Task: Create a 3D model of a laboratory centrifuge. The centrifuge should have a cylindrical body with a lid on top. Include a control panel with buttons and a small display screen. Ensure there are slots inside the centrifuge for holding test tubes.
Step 593:
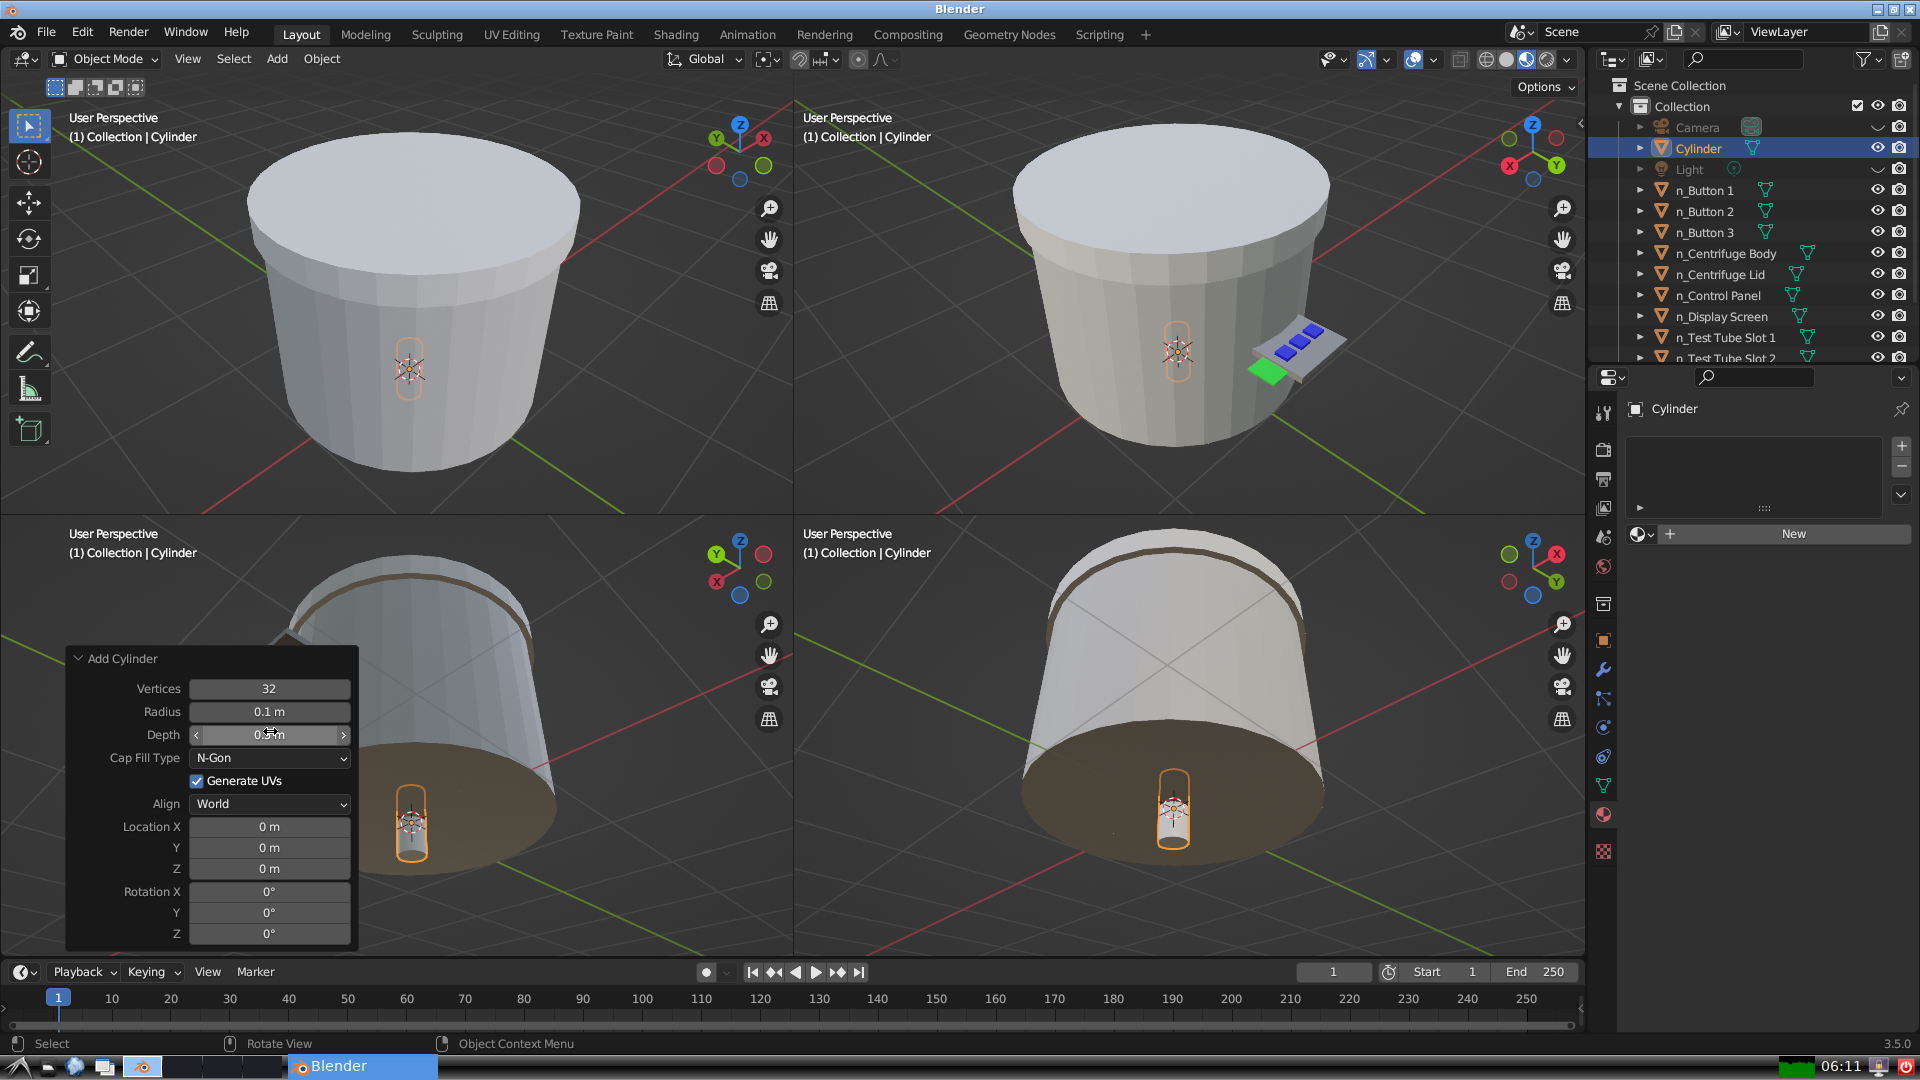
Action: {"mouse_move": [270, 824]}